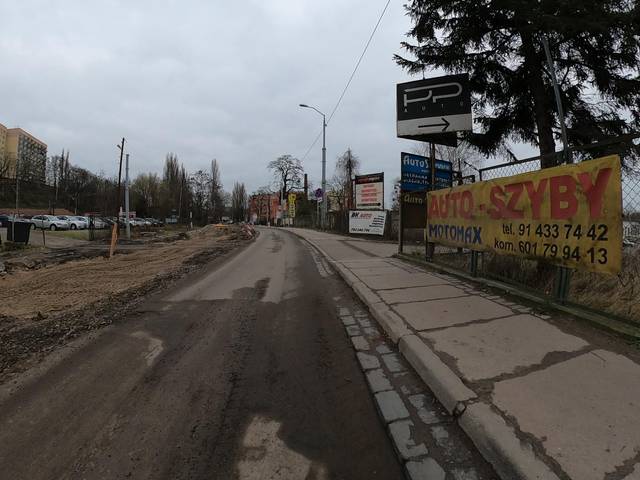
Region: Germany
Coordinates: 53.412, 14.544